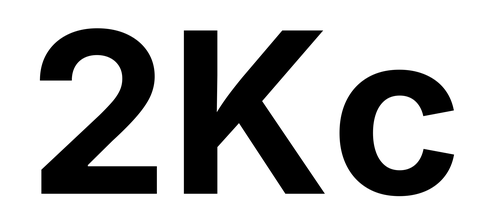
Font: Inter_Bold